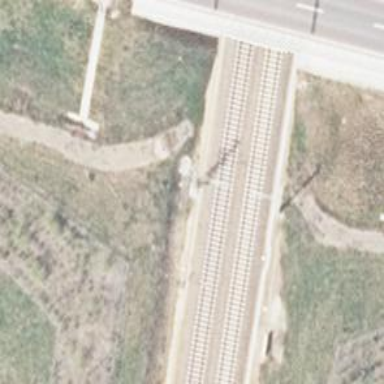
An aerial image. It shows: Railway signal.